Interaction volume radius: 10 \u00c5
Interaction volume height: 20 \u00c5
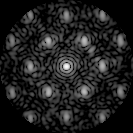
Disorder parameter: 0.441